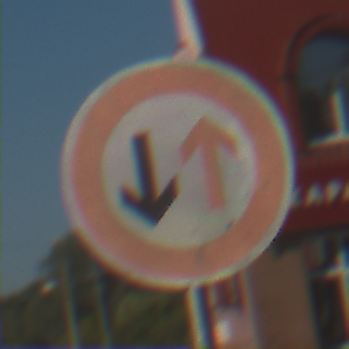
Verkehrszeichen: VorrangDesGegenverkehrs
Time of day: MorningAfternoon
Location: Outdoor (Urban)
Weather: Clear
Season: NotSpecified
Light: Natural